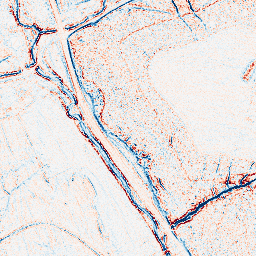
Category: edge_preserving
Decomposition family: bilateral
Decomposition parameters: d: 5
sigma_color: 150
sigma_space: 50
Upsampling method: quadratic
Upsampling parameters: scale: 2
Upsampling scale: 2